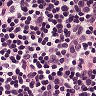
Metastatic tissue present: no